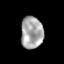
Tissue: prostate
Cell type: T cells
Senescence score: 0.3601
Nuclear area (px): 701
Mean DAPI intensity: 165.956